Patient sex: M
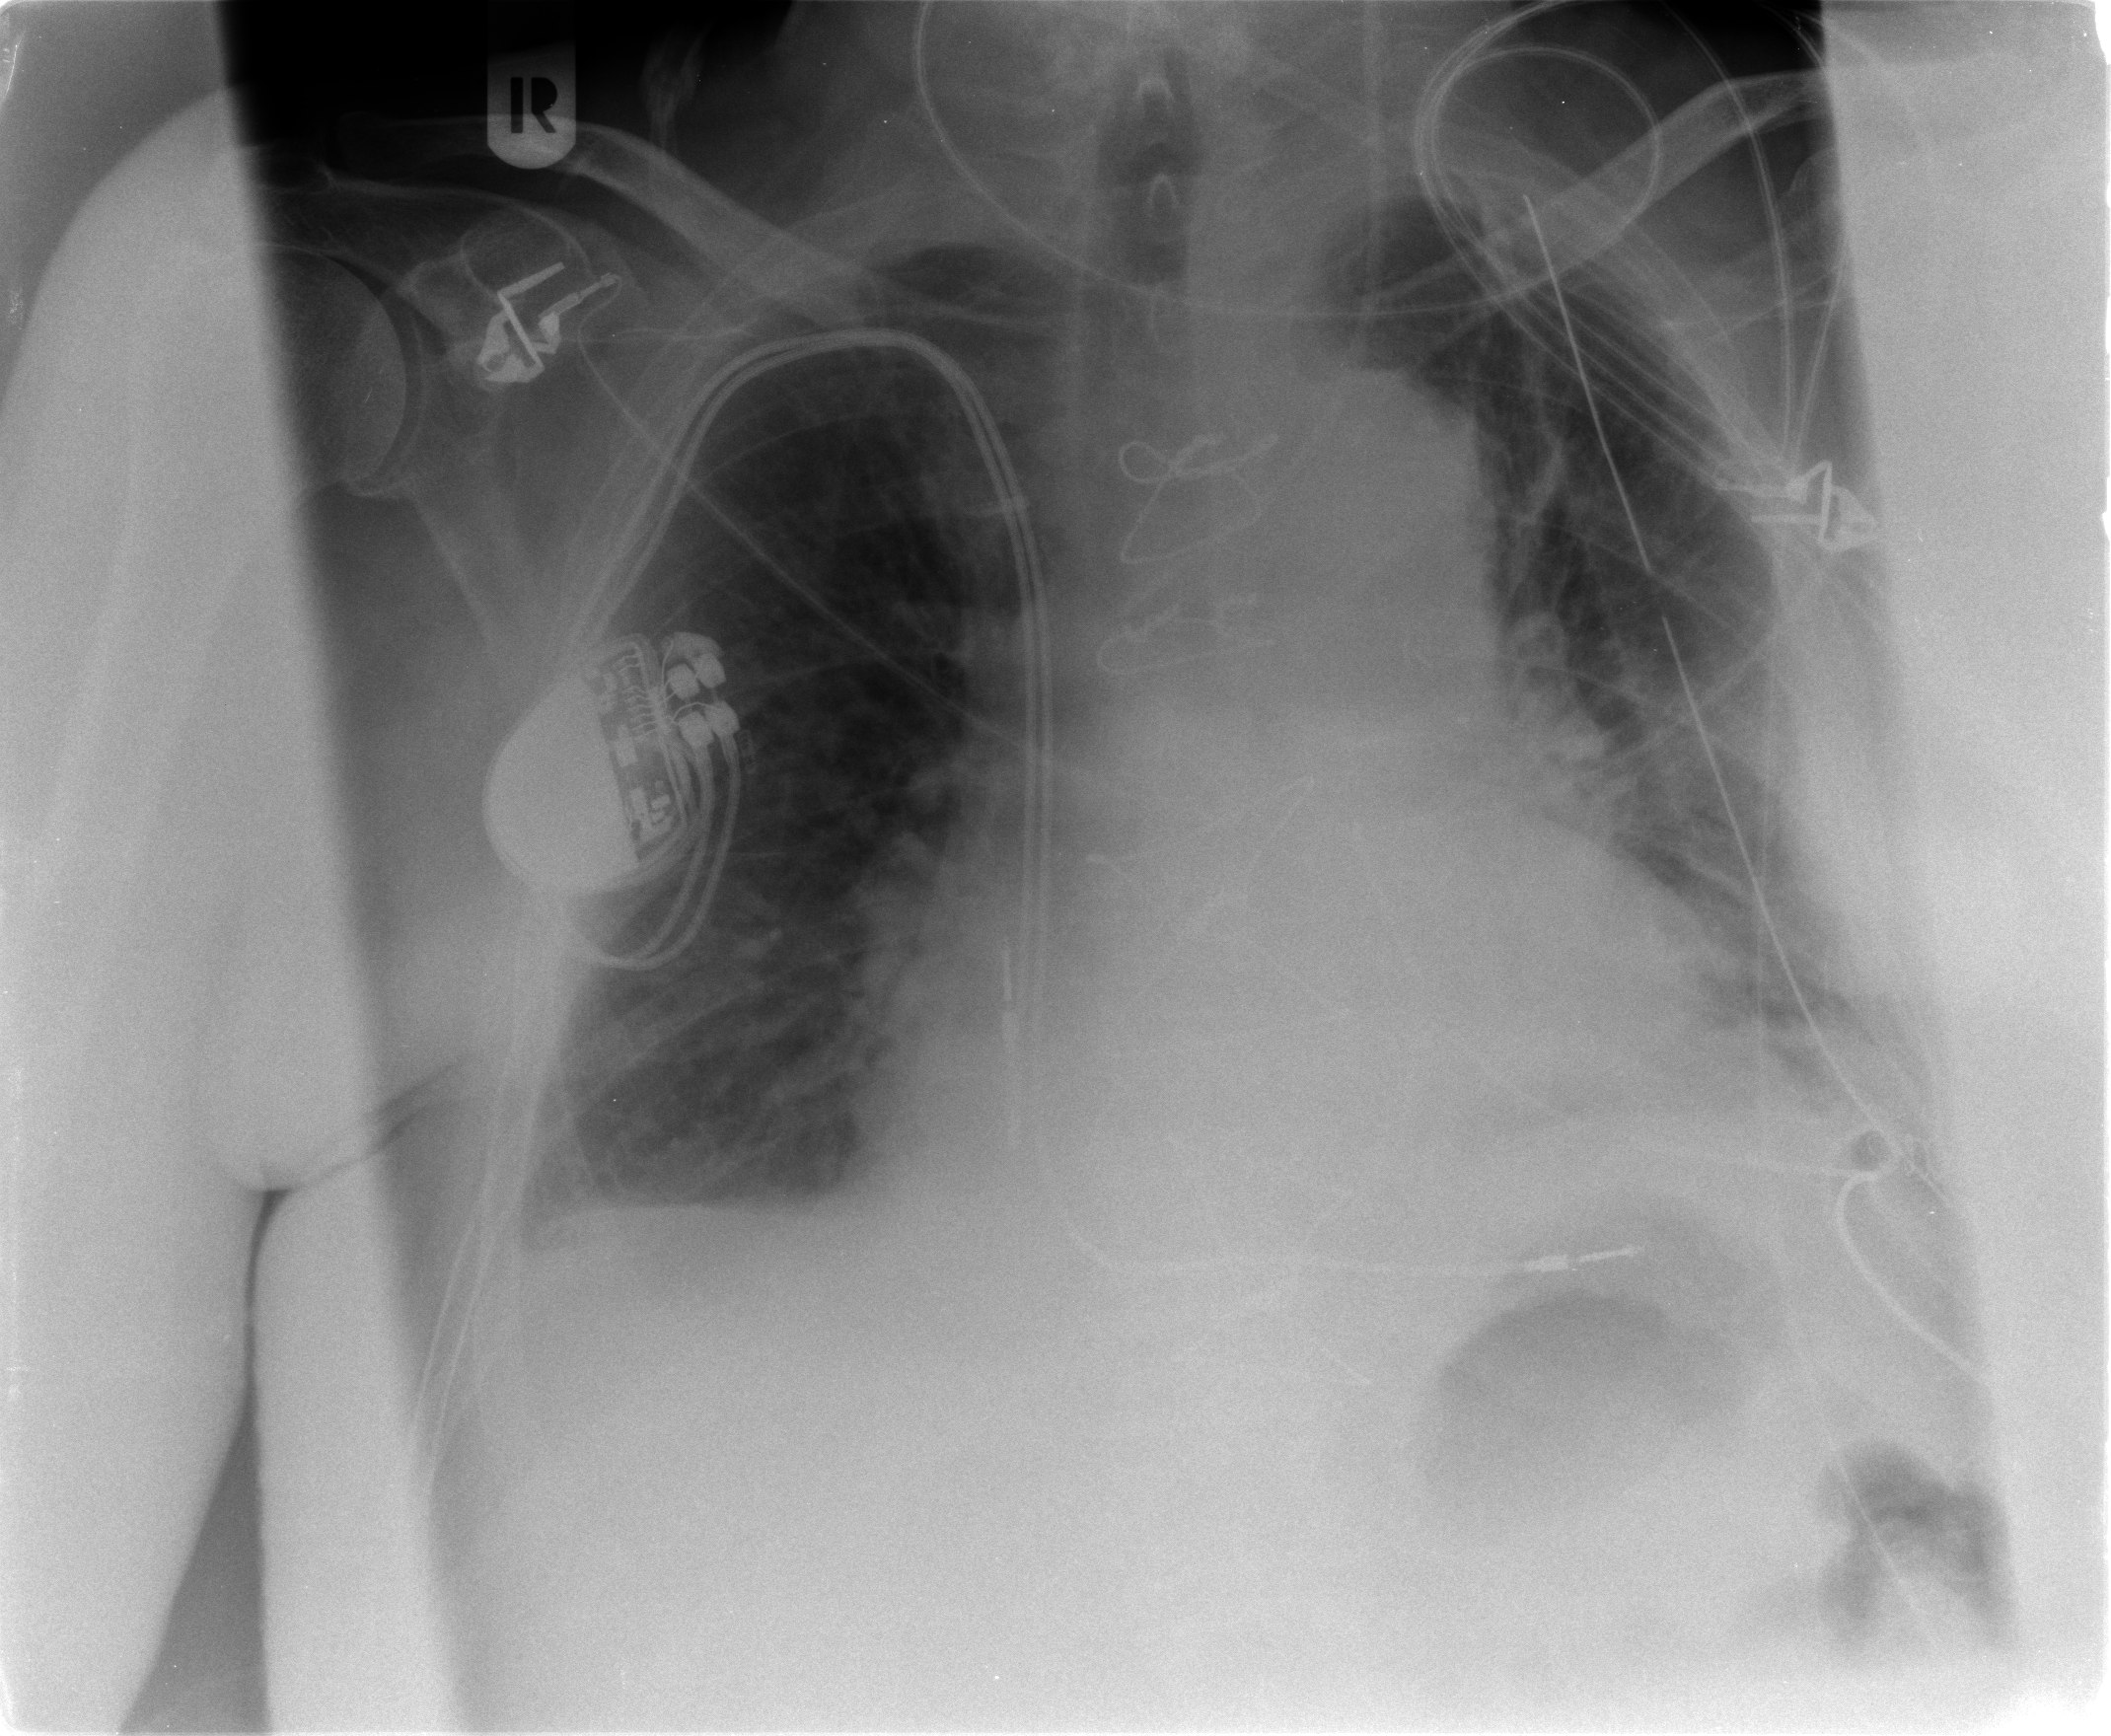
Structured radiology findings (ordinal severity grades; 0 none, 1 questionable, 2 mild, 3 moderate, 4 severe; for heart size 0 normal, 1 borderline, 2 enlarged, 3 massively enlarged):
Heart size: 2
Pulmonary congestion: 2
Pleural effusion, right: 1
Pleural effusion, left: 1
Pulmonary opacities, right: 0
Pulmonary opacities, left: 0
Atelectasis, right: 2
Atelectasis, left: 2